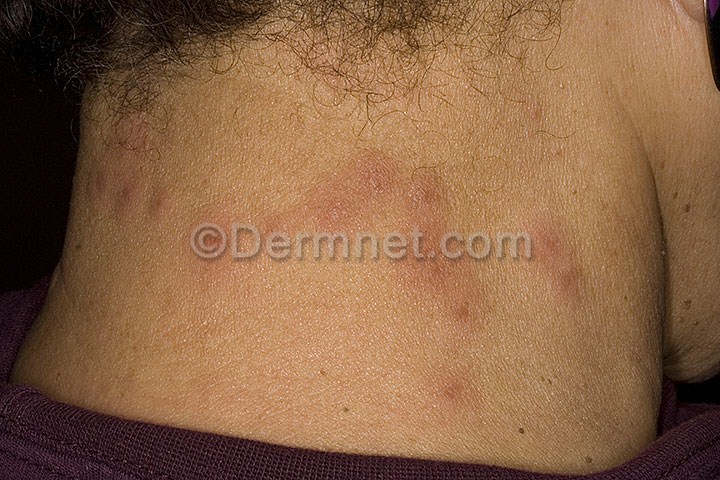
Disease: Scabies Lyme Disease and other Infestations and Bites